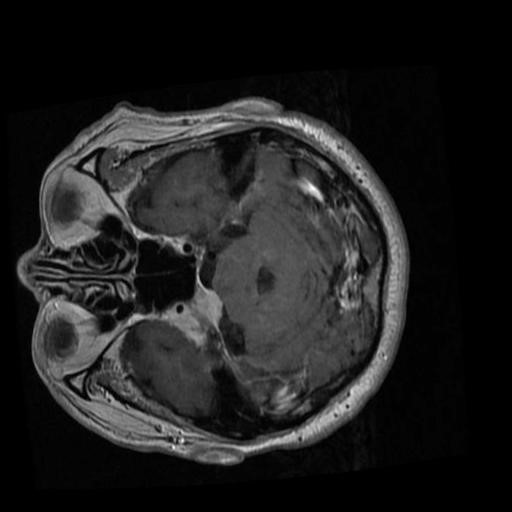
Label: brain_menin